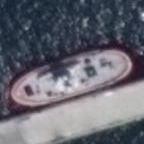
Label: civil